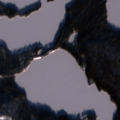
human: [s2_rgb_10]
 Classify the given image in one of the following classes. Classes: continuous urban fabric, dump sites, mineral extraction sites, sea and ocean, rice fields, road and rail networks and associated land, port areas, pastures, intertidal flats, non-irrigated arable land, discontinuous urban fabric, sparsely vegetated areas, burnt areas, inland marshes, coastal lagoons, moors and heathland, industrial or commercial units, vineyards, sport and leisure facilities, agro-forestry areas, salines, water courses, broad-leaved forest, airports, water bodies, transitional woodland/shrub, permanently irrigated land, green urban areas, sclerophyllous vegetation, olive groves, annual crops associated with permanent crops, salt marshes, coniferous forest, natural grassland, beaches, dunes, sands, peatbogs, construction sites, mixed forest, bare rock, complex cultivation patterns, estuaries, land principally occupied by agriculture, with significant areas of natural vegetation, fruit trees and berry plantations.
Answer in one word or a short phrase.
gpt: coniferous forest, mixed forest, water bodies